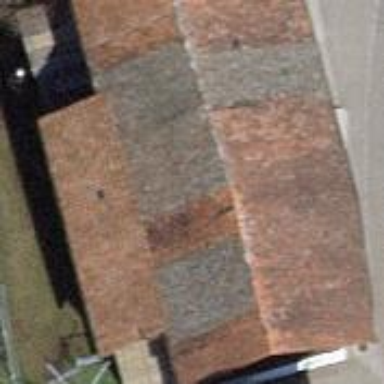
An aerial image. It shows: Building with gabled roof.